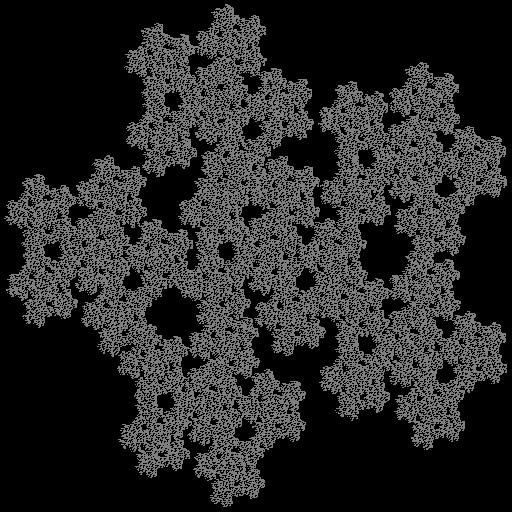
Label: mcWorter_pedigree